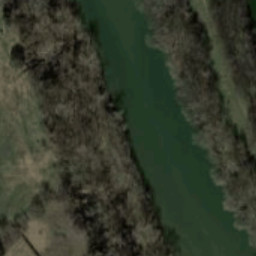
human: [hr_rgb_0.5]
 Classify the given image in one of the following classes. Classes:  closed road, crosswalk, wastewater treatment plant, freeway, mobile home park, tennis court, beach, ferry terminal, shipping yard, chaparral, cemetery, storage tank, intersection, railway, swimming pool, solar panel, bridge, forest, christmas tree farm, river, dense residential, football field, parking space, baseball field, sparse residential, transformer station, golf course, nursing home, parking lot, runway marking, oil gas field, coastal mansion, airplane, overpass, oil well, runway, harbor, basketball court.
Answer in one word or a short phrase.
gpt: river